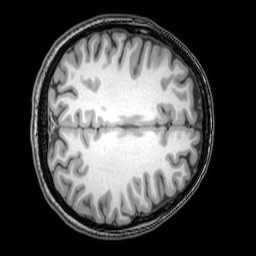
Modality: T1w
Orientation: axial
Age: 26
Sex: female
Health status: healthy
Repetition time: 0.081 s
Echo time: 0.037 s